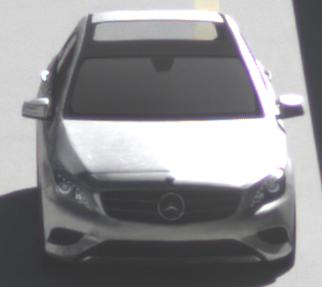
Make: Mercedes-Benz
Model: A 180
Detailed model: A-Class (176)
Model produced from: 2012/09
Model produced until: 2015/07
Doors: 5
Color: white
Road condition: dry road
Daytime: morning or afternoon
Contrast: high contrast